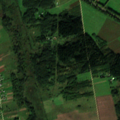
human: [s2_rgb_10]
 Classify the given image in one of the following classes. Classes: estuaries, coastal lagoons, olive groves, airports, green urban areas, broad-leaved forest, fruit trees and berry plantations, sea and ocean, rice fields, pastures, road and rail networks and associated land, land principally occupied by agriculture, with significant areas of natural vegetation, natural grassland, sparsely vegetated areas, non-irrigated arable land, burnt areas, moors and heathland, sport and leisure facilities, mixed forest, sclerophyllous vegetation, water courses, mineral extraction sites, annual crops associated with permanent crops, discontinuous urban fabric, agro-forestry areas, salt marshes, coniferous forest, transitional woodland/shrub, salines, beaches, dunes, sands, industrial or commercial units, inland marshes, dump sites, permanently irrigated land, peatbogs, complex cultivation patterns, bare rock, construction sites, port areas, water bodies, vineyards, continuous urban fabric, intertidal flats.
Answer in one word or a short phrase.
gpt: pastures, complex cultivation patterns, land principally occupied by agriculture, with significant areas of natural vegetation, broad-leaved forest, mixed forest, transitional woodland/shrub